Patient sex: F
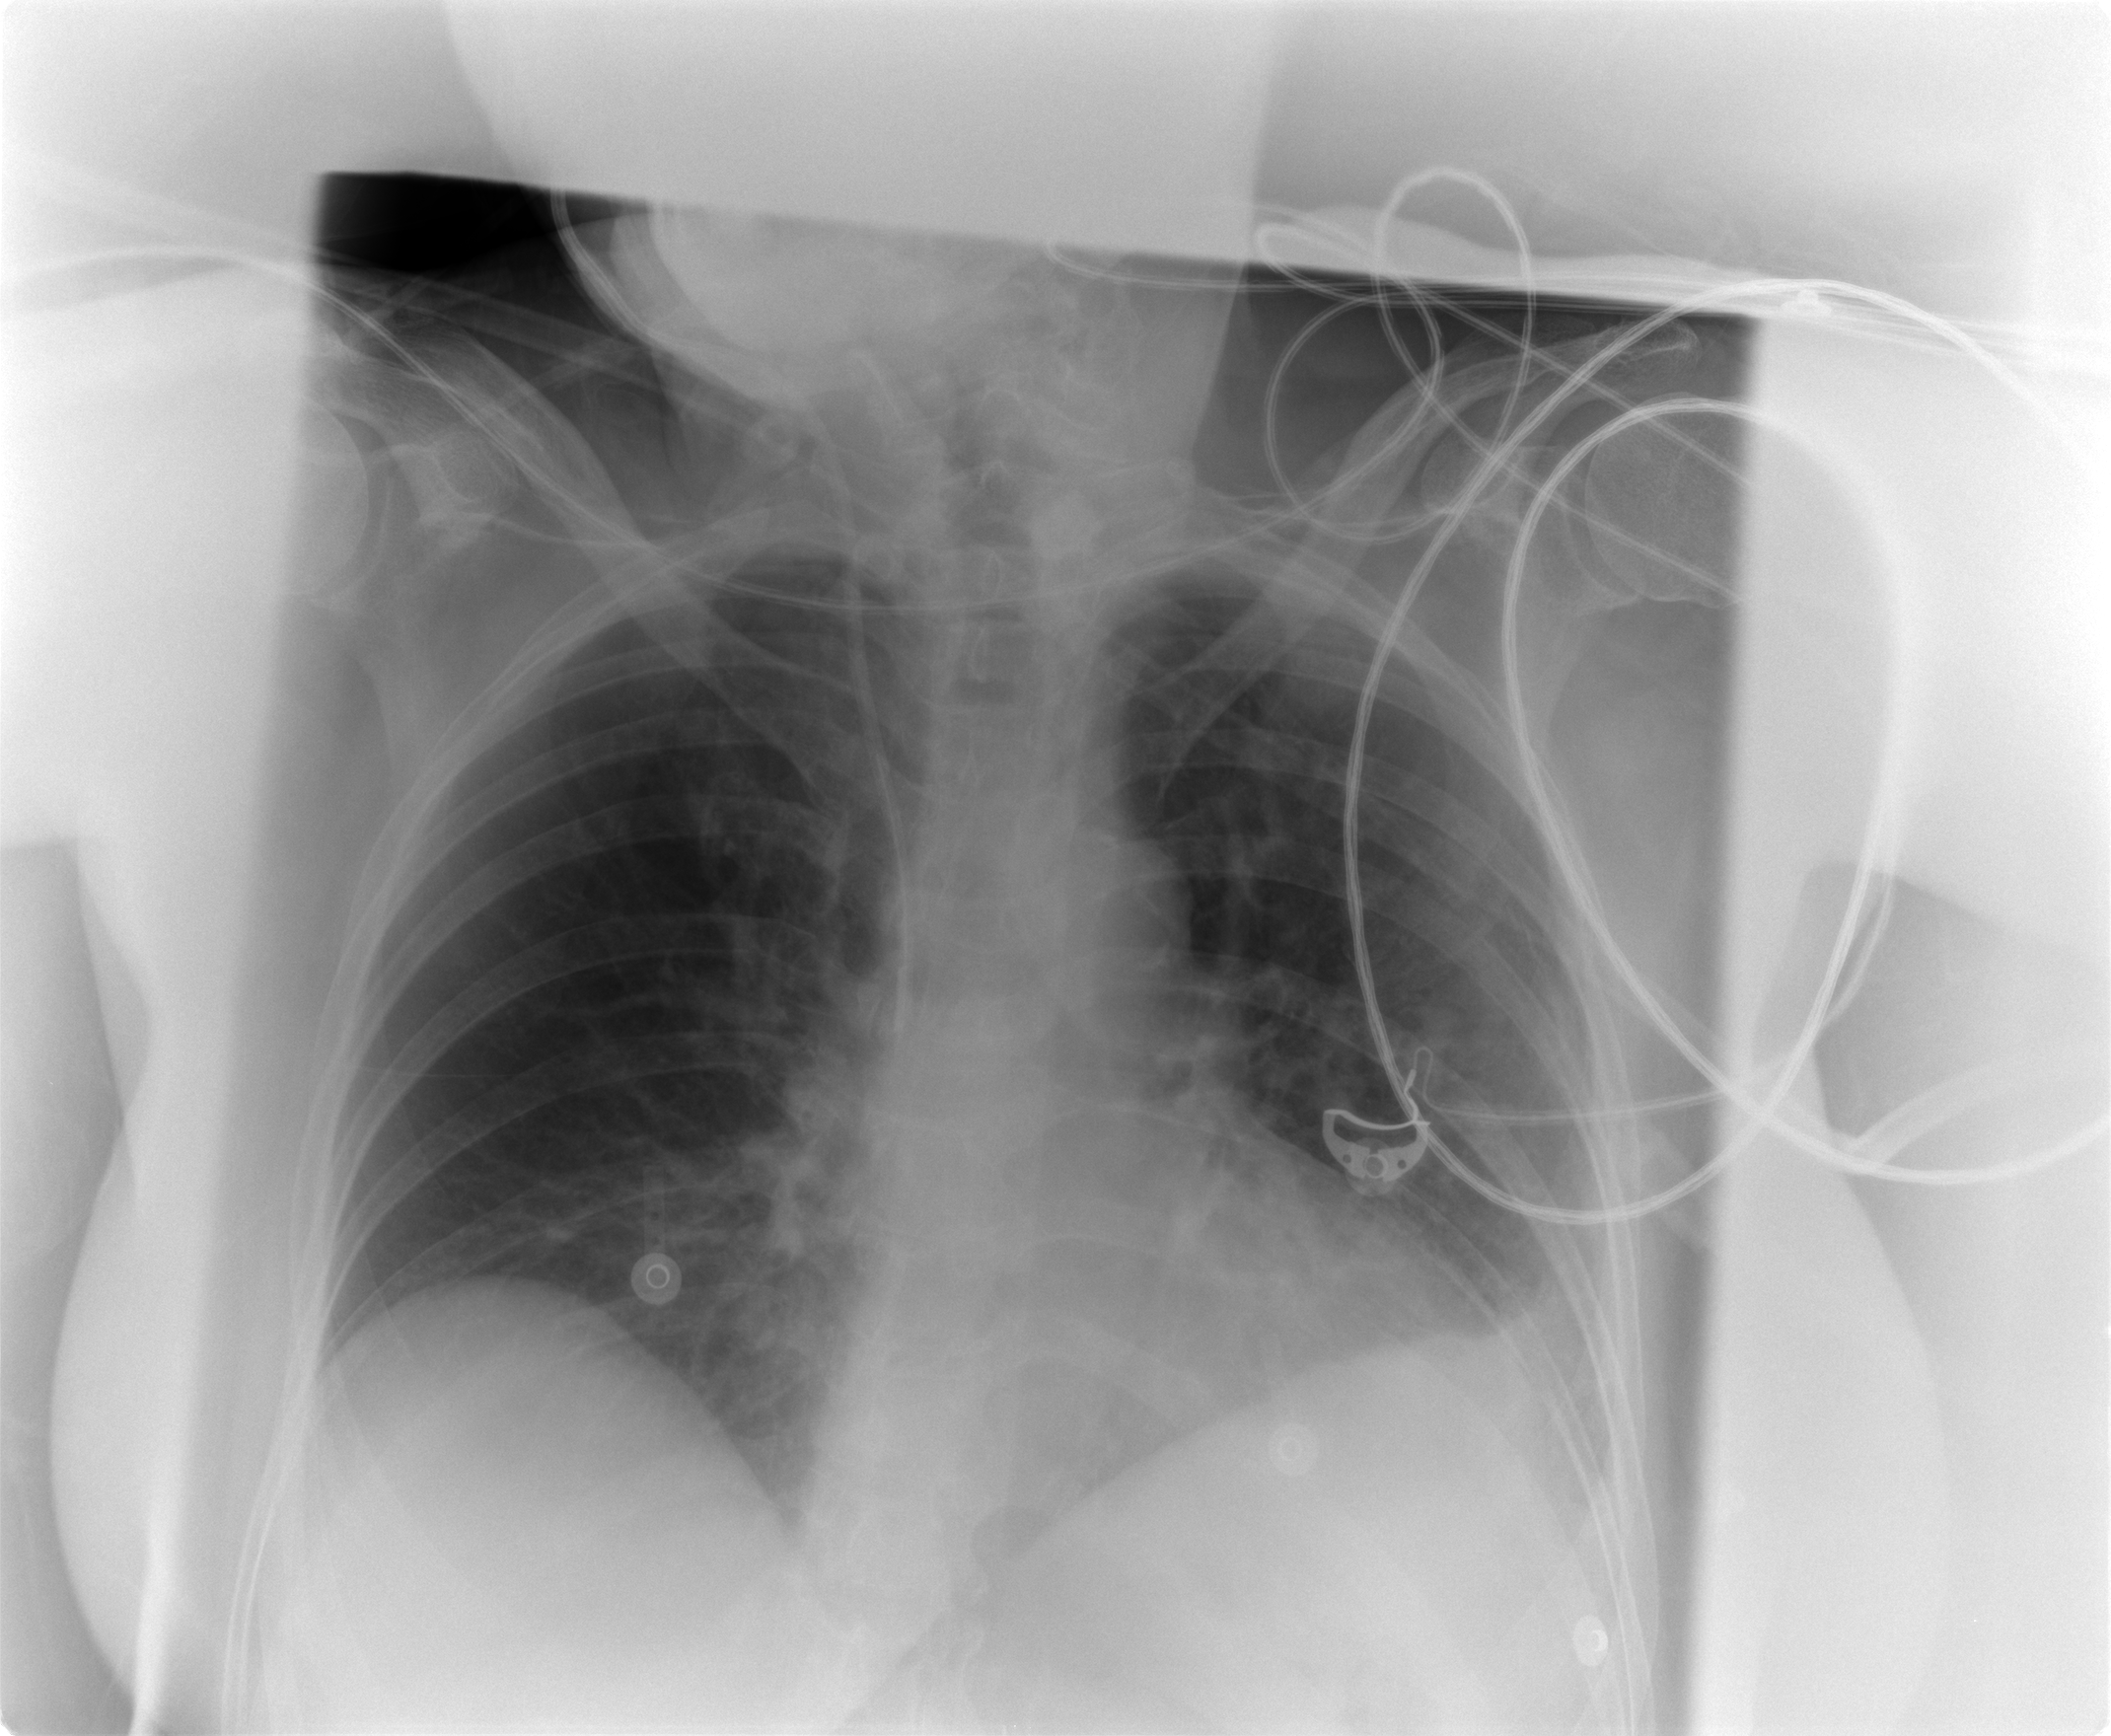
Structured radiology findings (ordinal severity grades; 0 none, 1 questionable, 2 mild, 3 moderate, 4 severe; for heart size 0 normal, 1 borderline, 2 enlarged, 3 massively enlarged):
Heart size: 2
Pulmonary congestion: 0
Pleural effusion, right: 0
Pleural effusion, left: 0
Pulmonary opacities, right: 1
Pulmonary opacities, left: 2
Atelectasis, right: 0
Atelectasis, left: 0